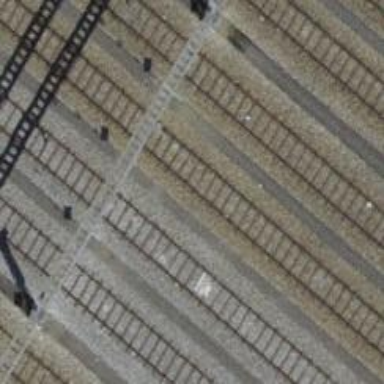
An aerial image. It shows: Single-track railway yard.